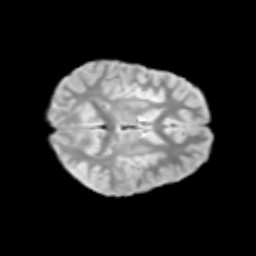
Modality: T2w
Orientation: axial
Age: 11
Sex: male
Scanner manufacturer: siemens
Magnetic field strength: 3 T
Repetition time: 3.8 s
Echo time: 0.07 s